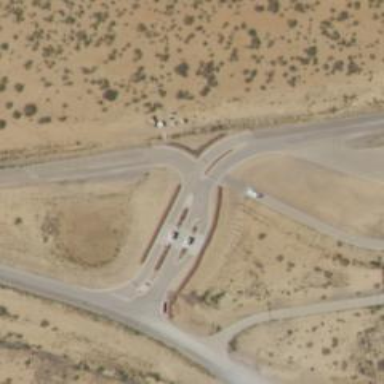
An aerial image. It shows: Police checkpoint.